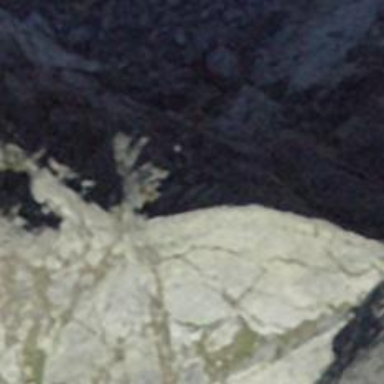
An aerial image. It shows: Cliff in nature.